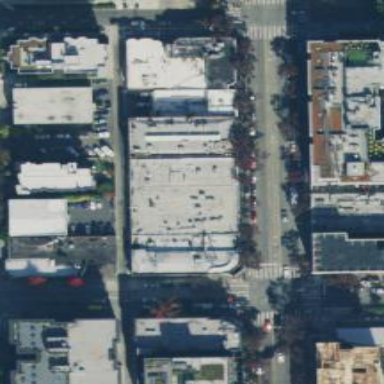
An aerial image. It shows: Healthcare clinic.